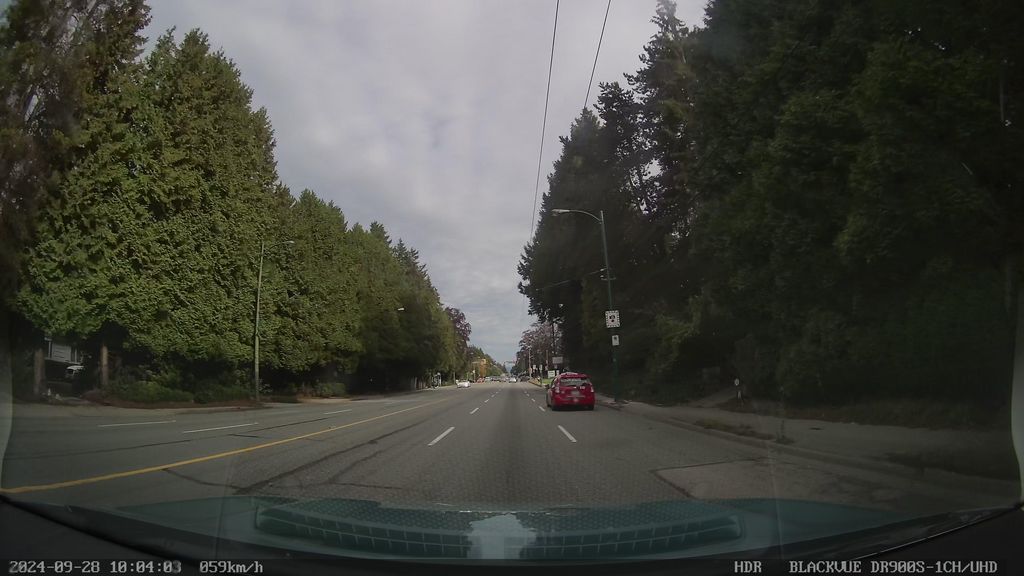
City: vancouver